Question: We have been asked to build a web application with some pages (consider one page is one feature), and the requirement is to create licensing library to handle enable/disable the features.
1. The license meta-data should be available in XML file and the license class should be created in a dynamic way.
2. The license meta-data XML file could contain a flag to enable/disable the available features.
3. The license meta-data XML file could contain number limitations for example: maximum number of users, maximum number of customers etc.
4. License code should be created and encrypted and stored in a license file.
5. On starting the application it will decrypt the license code as per the license meta-data XML at run-time then apply the parameters on its features. Example on the license meta-data Notification Dispatcher Authentication Printing Max Users Max clients
Example on the license code before encryption
Example on the license code before encryption

Note: the XML above is only example, and it can be changed depends on the product and the client. So the licensing should be done dynamically at run-time.
Can you please give some idea or any example to do this.. thanks
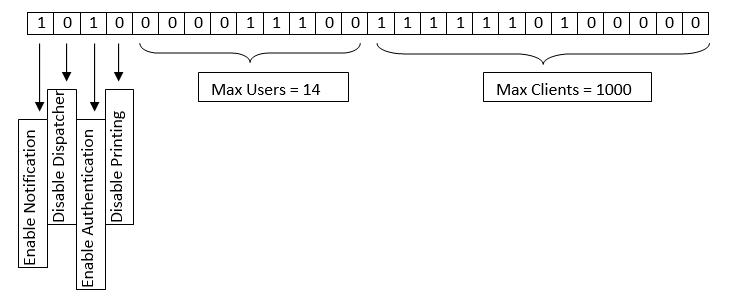
Answer: You will need to reference various parts of System.Security, specifically , and .
Using symmetric cryptography methods you would generate a hash from a string variable that contains some pre-decided information.
Then you would probably use a cryptographically strong random number generator to some how seed your license key. Part of your key would contain random bits of information, including the data you need to retrieve or validate, while some part of your key would contain instructions for decoding and reassembling the key into something readable. This is called self-validation. The idea of spreading the required data randomly across your license key is called opacity. You can use nonces and proof-of-work algorithms that force whoever is decoding your key to take certain steps in a certain order for self-validation and data recovery to occur.
After you get your generated license key, you need to validate it. This is achieved by adding a LicenseProvider attribute to the class or component that you want to license. You would implement your own LicenseProvider that would deal with the key that you just created.
<URL> deeply covers licensing controls and components for runtime use.